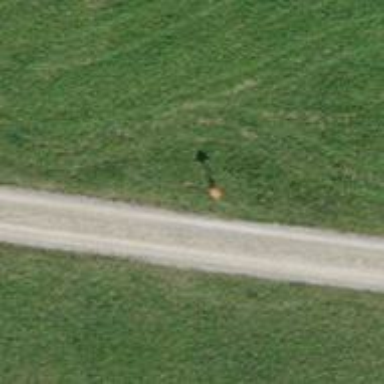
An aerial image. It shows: Aerial marker.